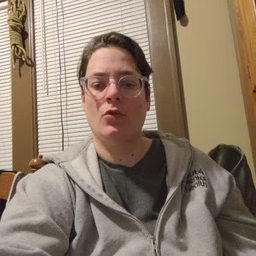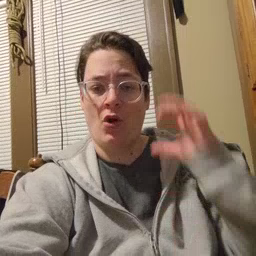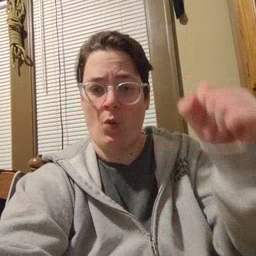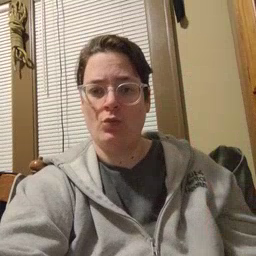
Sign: go